Field crop: maize
Growth stage: 2
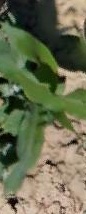
Species: maize